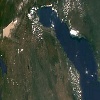
Label: land